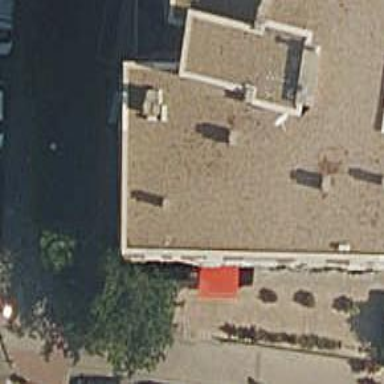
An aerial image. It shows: Restaurant.